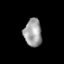
Tissue: lung
Cell type: Epithelial cells
Senescence score: 0.17
Nuclear area (px): 487
Mean DAPI intensity: 157.347